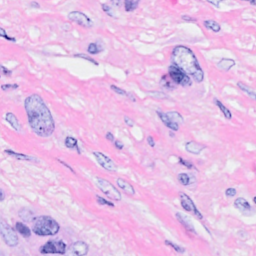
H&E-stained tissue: Breast